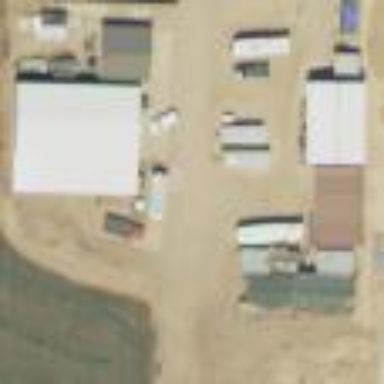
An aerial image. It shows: Farmyard area.